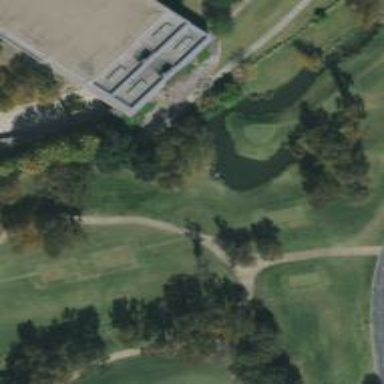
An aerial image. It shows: Service road designated as golf cart path.